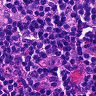
Metastatic tissue present: no